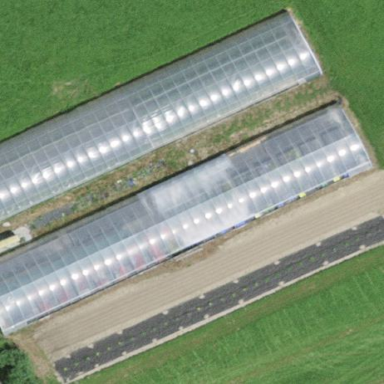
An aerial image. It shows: Greenhouse.